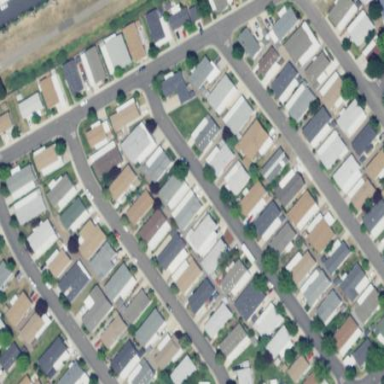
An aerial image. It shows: Residential area known as trailer park.